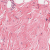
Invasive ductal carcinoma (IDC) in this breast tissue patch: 0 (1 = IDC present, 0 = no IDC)